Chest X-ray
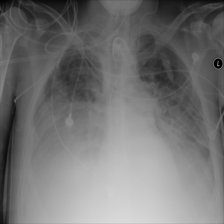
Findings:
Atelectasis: positive
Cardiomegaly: negative
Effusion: positive
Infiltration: negative
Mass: negative
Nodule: negative
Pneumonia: negative
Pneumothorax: negative
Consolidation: negative
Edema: negative
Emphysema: negative
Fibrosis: negative
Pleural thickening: negative
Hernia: negative